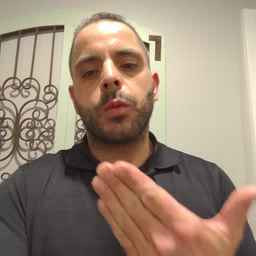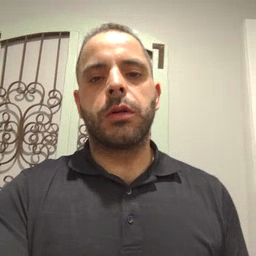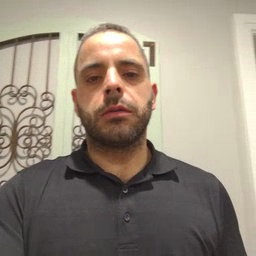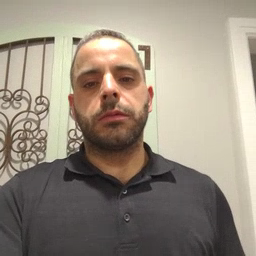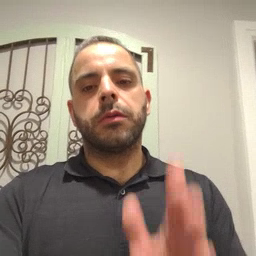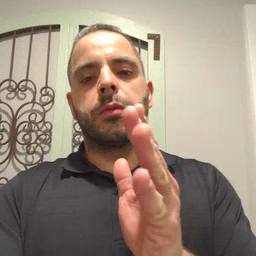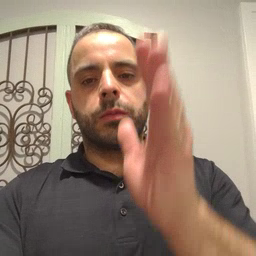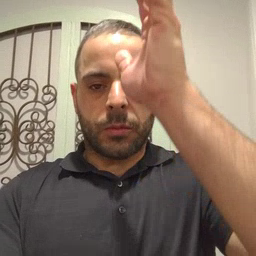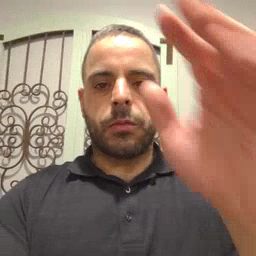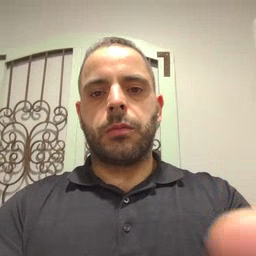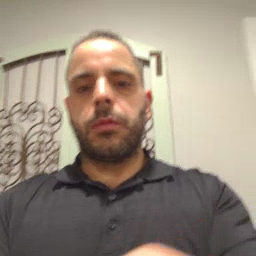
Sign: grandpa